Question: I have an app I made that will display what percent my battery is at (the 32 in the notification bar). I am wondering is it possible to add that information to the lockscreen (maybe under the time, but anywhere would work)? I know I can change the "I can see you" text via Settings -> General -> Screen lock -> Owner info (I am running Android 4.1.1), but I wouldn't be able to update that with the battery percent. From what I can gather I would need to write my own lock screen and add it there. Is that true or is there another way?

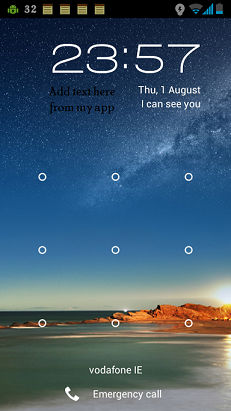
Answer: You are welcome to write <URL>, for Android 4.2+.